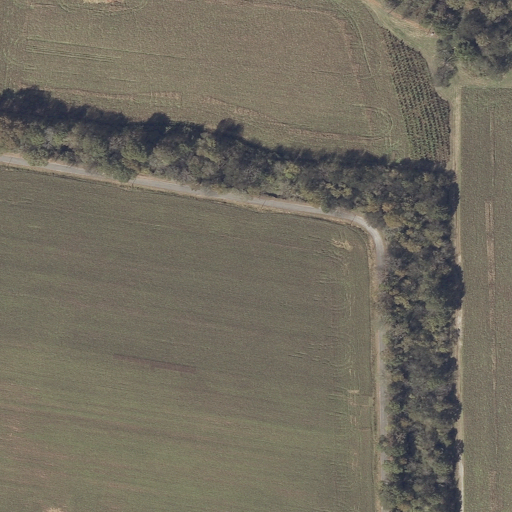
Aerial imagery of valley in Alabama named Bennett Cove containing cultivated crops, shrub, open development, and pasture